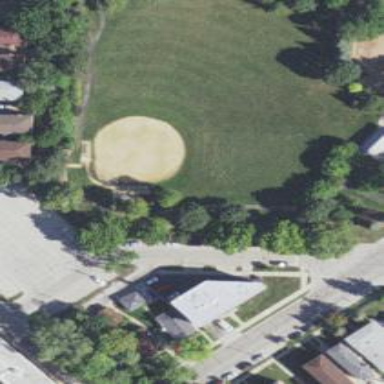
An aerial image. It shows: Baseball pitch for leisure land.